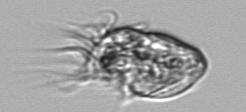
Label: Strombidium_morphotype1